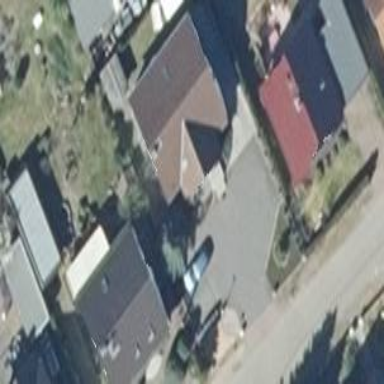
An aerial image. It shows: Simple and straightforward house.